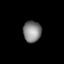
Tissue: lung
Cell type: Epithelial cells
Senescence score: 0.2109
Nuclear area (px): 380
Mean DAPI intensity: 131.763